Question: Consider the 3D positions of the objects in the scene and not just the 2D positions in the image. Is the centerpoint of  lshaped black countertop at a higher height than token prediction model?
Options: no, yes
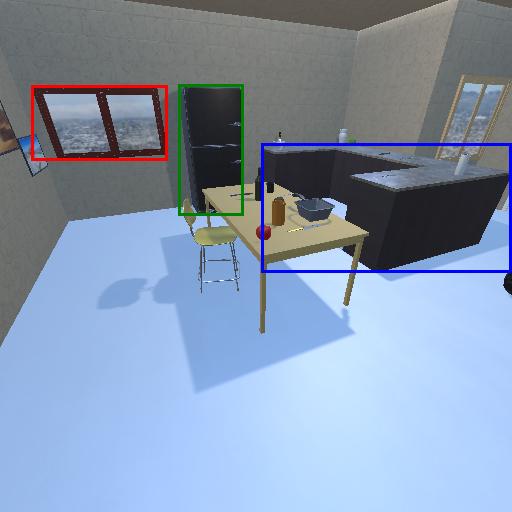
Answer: no